Question: I need to adjust a 'message bar' when the keyboard is shown and am having issues when using iPad modal view controller. The 'message bar' should sit right on top of the keyboard when it is shown, and then at the bottom of the modal when the keyboard is hidden (a la Messages app style).
The problem is I need to get the top most point of the keyboard's frame in terms of the Modal's coordinate system.
I found this answer that theoretically seems correct, but doesn't work (<URL>:
'''
// Convert the keyboard rect into the view controller's coordinate system
// The fromView: nil means keyboardRect is in the main window's coordinate system
let newSize = self.view.convertRect(keyboardFrame, fromView: nil)
// And then this is the part that gets covered!
let keyboardCoveredHeight = self.view.bounds.height - newSize.origin.y
self.messageToolbar.bottomConstraint.constant = -keyboardCoveredHeight
'''

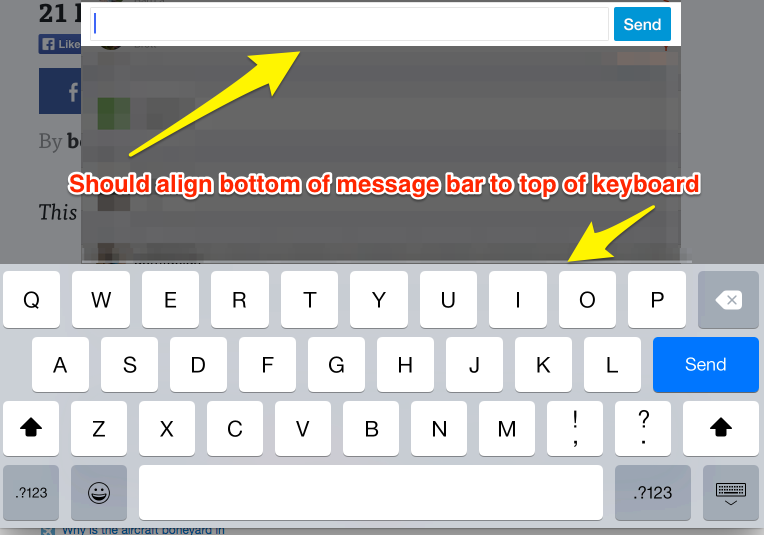
Answer: I ended up using a familiar category to get the proper keyboard frame in a iPad modal view:
'''
- (CGFloat)heightCoveredByKeyboardOfSize:(CGSize)keyboardSize
{
UIInterfaceOrientation orientation = [UIApplication sharedApplication].statusBarOrientation;
CGRect frameInWindow = [self convertRect:self.bounds toView:nil];
CGRect windowBounds = self.window.bounds;
CGFloat keyboardTop;
CGFloat heightCoveredByKeyboard;
//Determine height of the view covered by the keyboard relative to current rotation
switch (orientation)
{
case UIInterfaceOrientationLandscapeLeft:
case UIInterfaceOrientationLandscapeRight:
keyboardTop = windowBounds.size.height - keyboardSize.height;
heightCoveredByKeyboard = windowBounds.size.height - frameInWindow.origin.y - keyboardTop;
break;
case UIInterfaceOrientationPortraitUpsideDown:
default:
keyboardTop = windowBounds.size.height - keyboardSize.height;
heightCoveredByKeyboard = CGRectGetMaxY(frameInWindow) - keyboardTop;
break;
}
return MAX(0.0f,heightCoveredByKeyboard);
}
'''
along with DAKeyboardControl (for panning):
'''
// Use [unowned self] in closure for weak reference
self.view.addKeyboardPanningWithFrameBasedActionHandler(nil, constraintBasedActionHandler: { [unowned self] (keyboardFrameInView, opening, closing) -> Void in
if opening
{
if UIDevice.isIpad()
{
// iPad requires a different method due to use of modal view
self.messageToolbar.bottomConstraint.constant = -self.view.heightCoveredByKeyboardOfSize(keyboardFrameInView.size)
}
else
{
self.messageToolbar.bottomConstraint.constant = -keyboardFrameInView.size.height
}
}
if closing
{
self.messageToolbar.bottomConstraint.constant = 0
}
self.view.updateConstraintsIfNeeded()
self.view.layoutIfNeeded()
})
'''